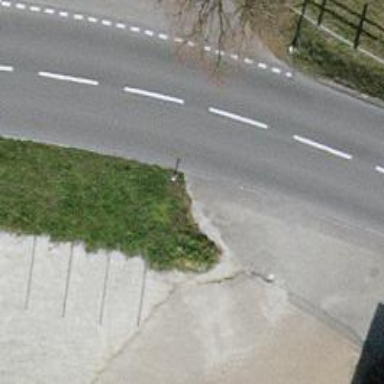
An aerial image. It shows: Secondary road.